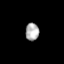
Tissue: lung
Cell type: T cells
Senescence score: 0.2393
Nuclear area (px): 235
Mean DAPI intensity: 173.609